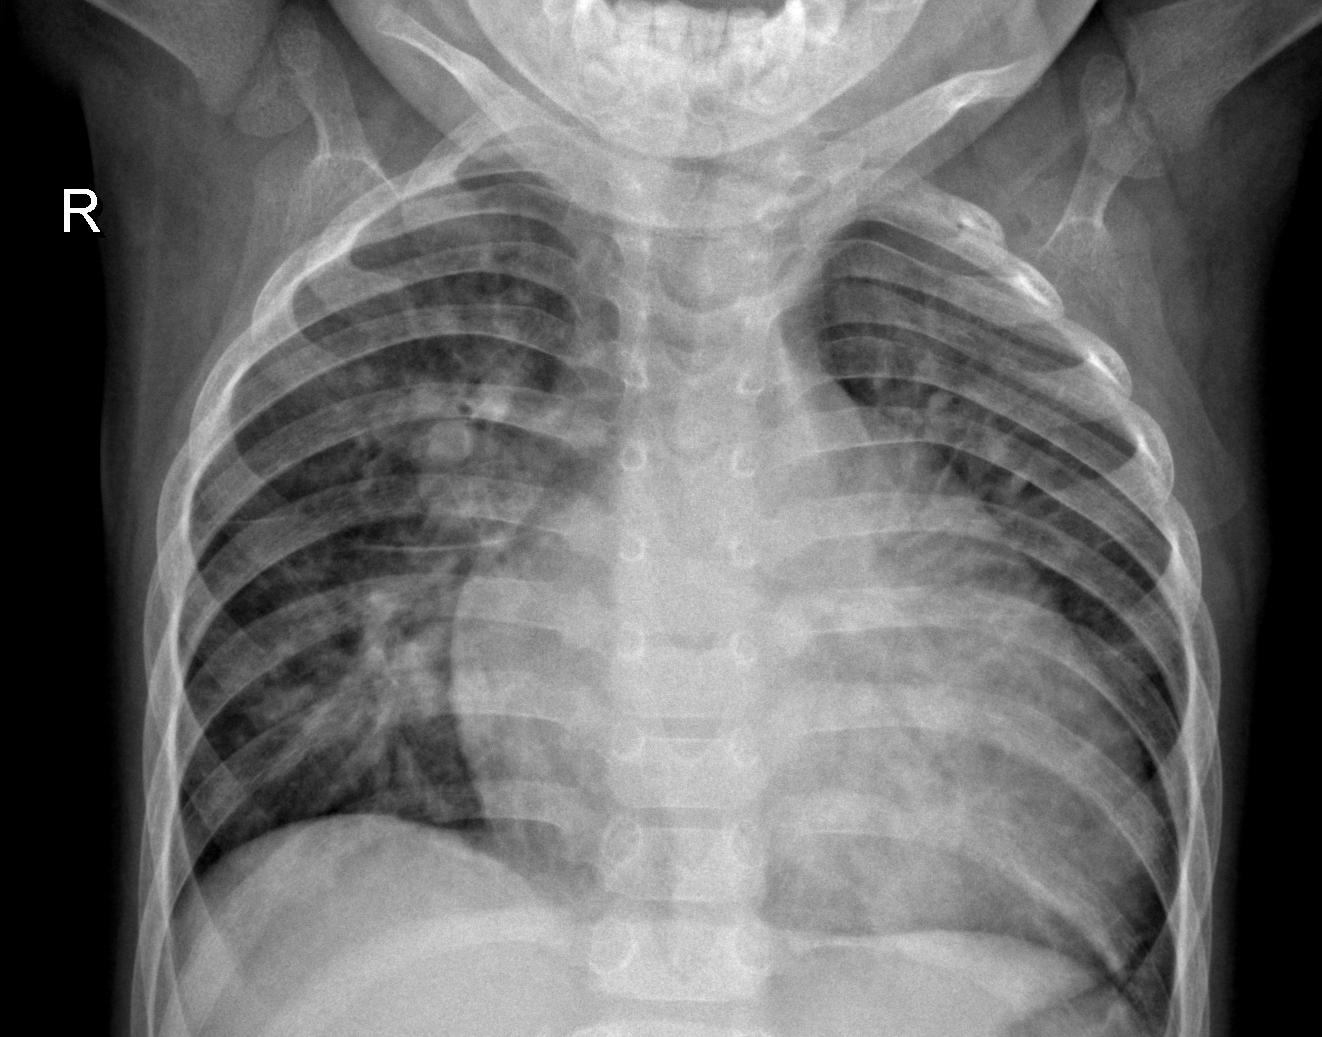
Diagnosis: PNEUMONIA